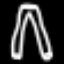
Label: pants